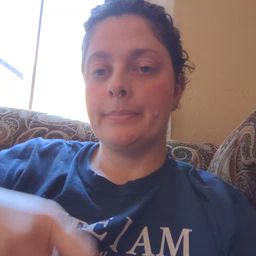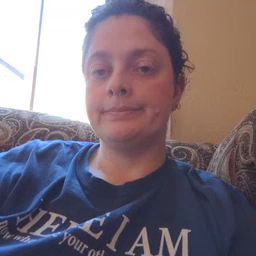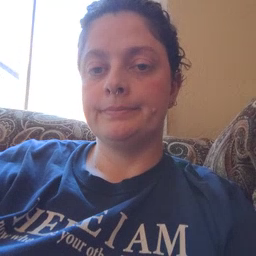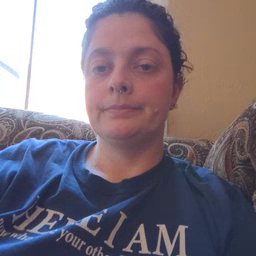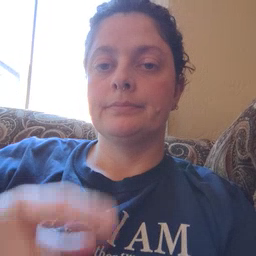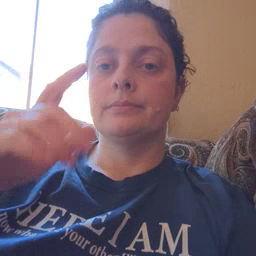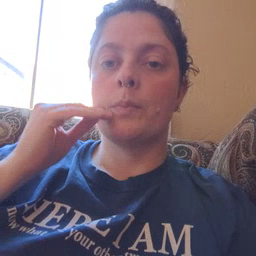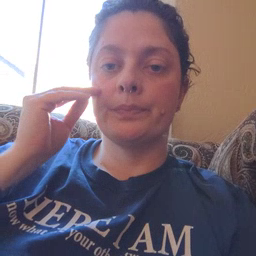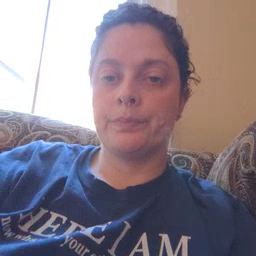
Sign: home